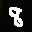
Label: 8